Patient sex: M
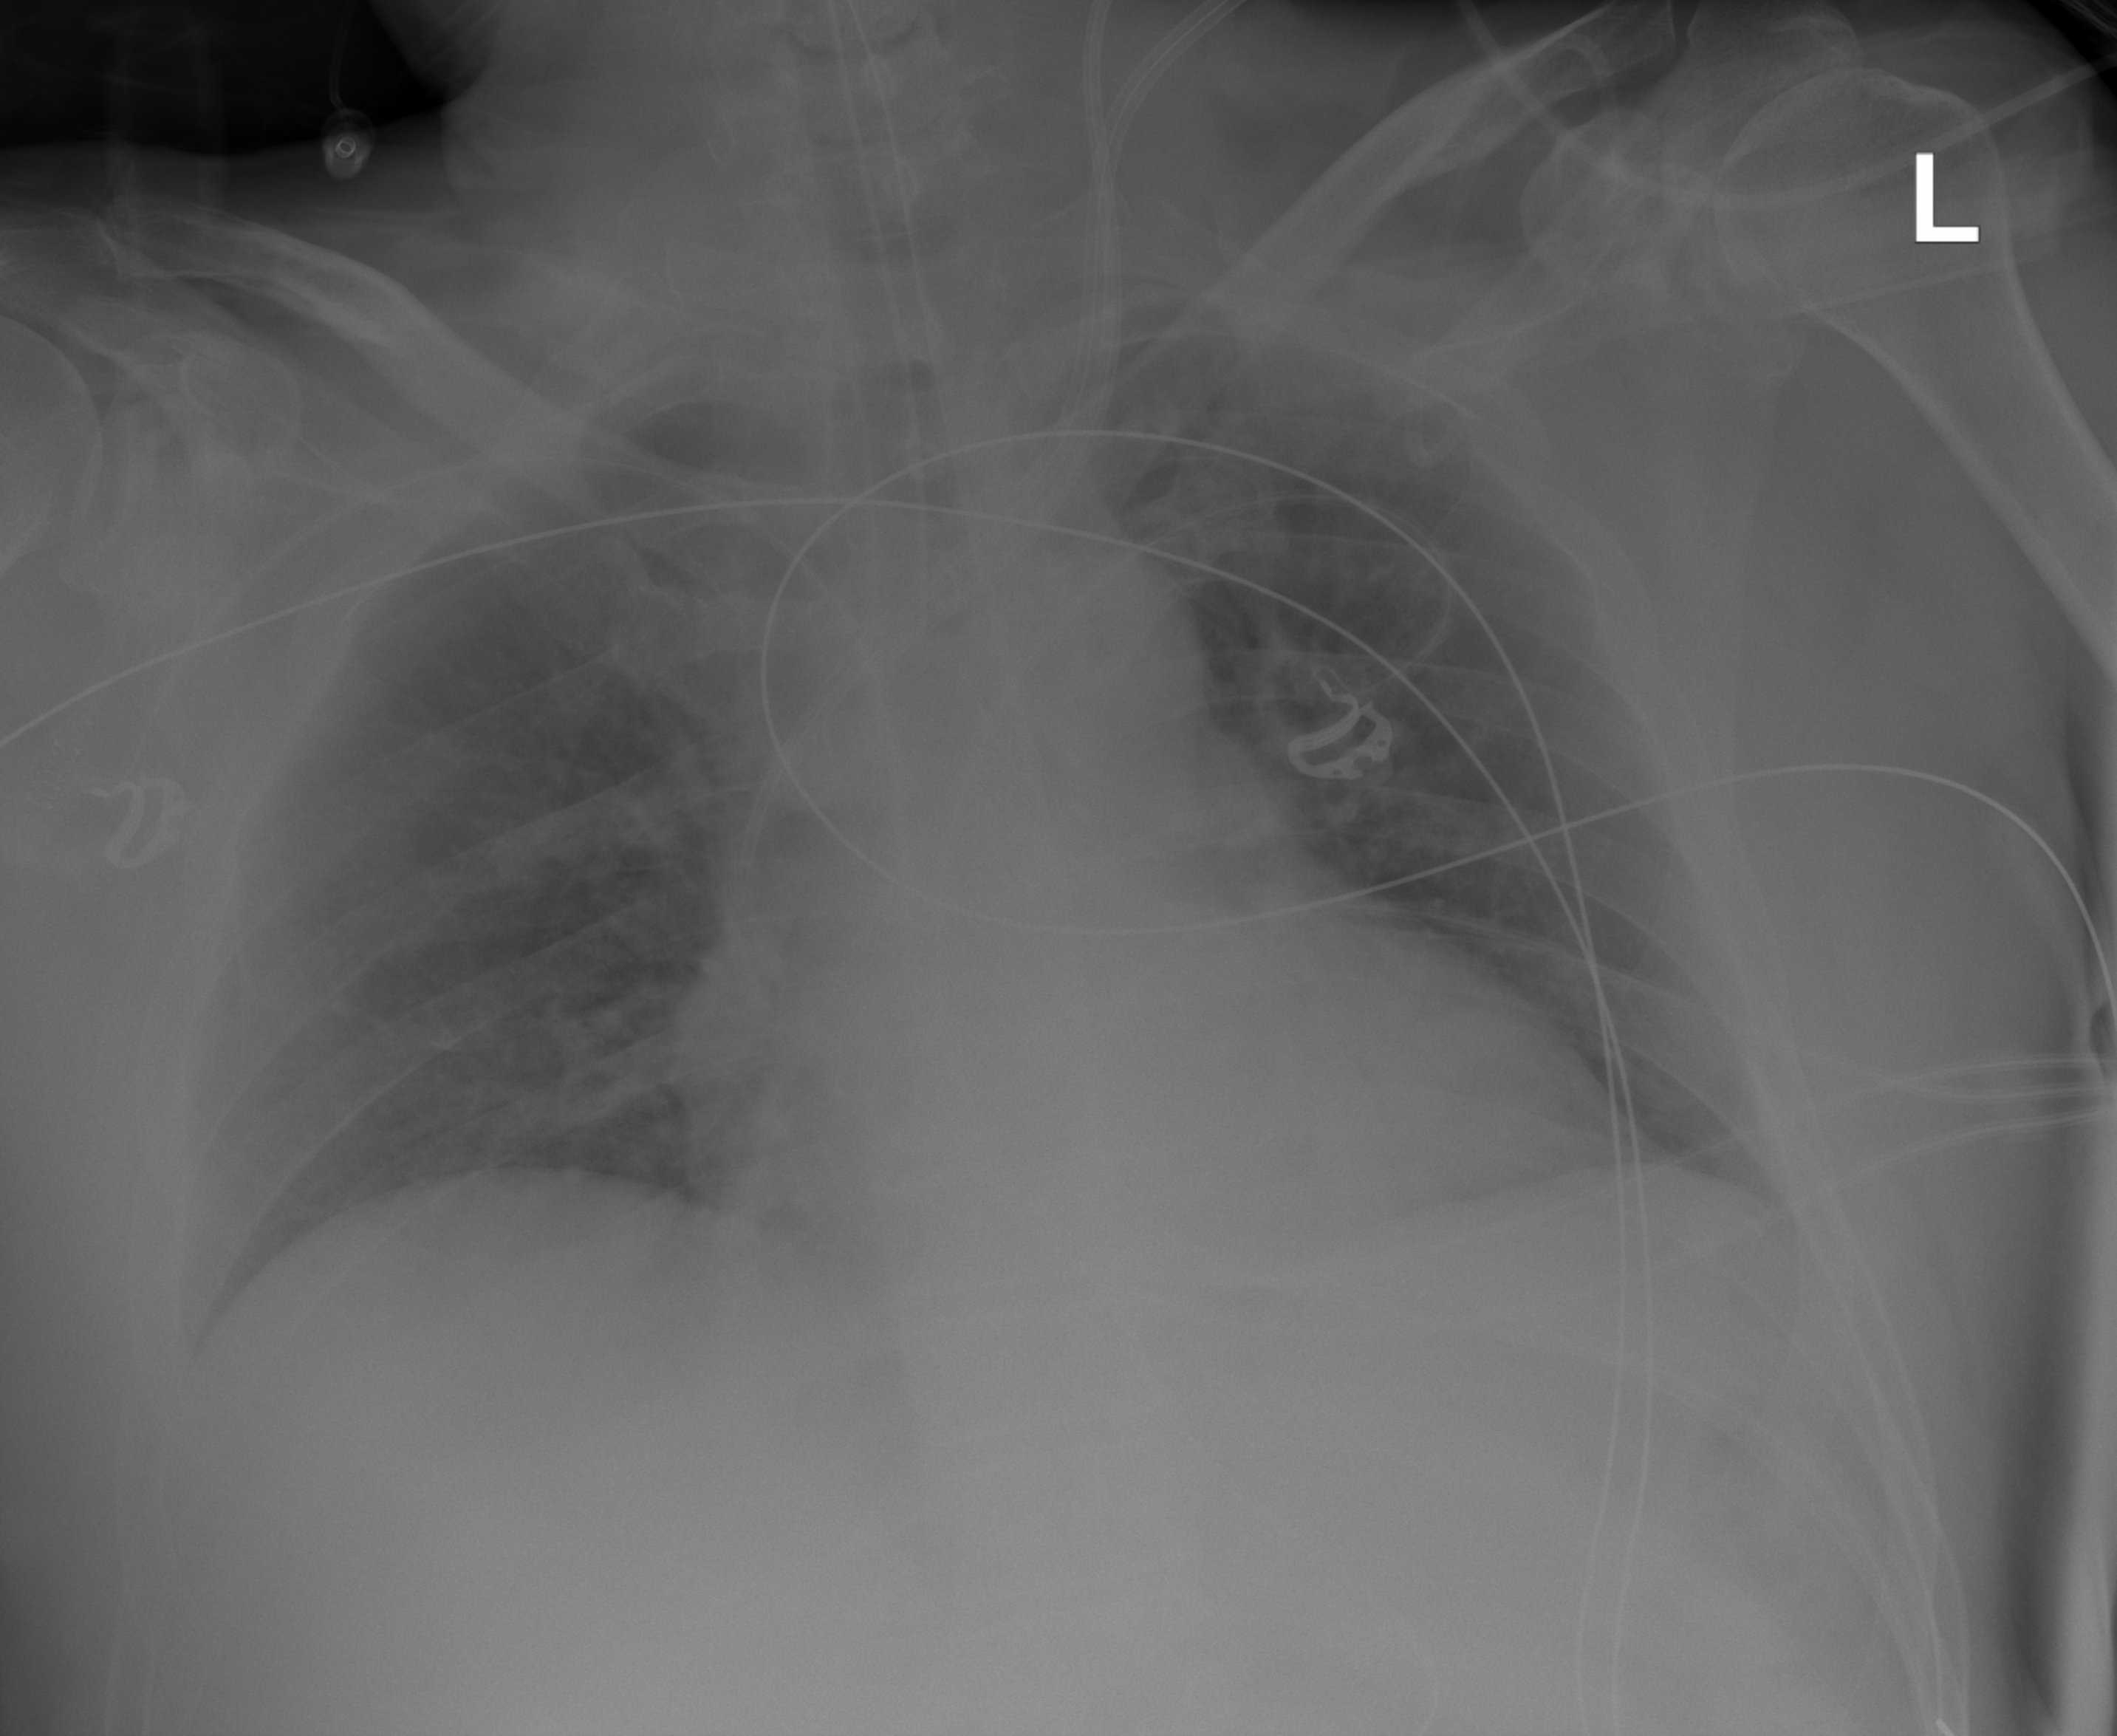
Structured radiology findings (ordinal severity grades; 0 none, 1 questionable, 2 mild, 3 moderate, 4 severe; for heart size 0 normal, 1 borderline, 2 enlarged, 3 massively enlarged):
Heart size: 0
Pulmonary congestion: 2
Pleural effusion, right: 0
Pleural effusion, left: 0
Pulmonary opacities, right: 0
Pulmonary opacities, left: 0
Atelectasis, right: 0
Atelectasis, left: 0